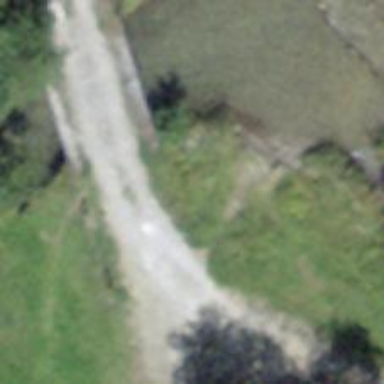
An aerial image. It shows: Intermediate red Nordic path on bridge.